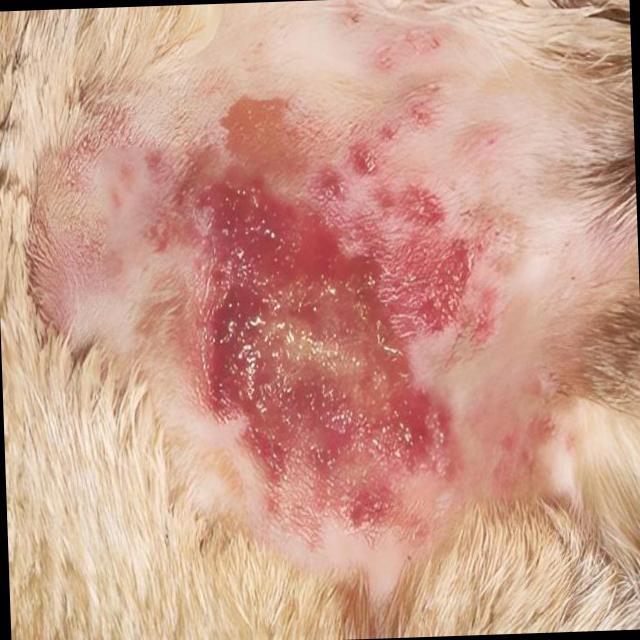
Canine dermatitis — inflammation of the skin presenting with erythema, pruritus, papules, and excoriation. May be allergic, contact, or atopic in origin.